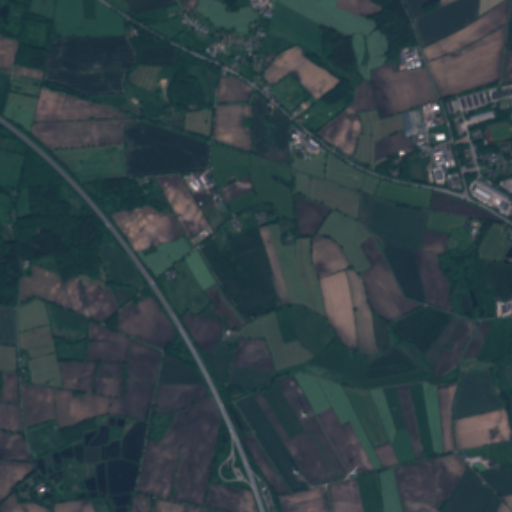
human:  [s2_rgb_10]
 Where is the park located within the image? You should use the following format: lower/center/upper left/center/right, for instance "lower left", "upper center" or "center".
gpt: The park is located in the upper right of the image.
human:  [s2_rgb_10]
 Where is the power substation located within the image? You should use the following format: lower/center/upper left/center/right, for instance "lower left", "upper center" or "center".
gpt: The power substation is located in the center of the image.
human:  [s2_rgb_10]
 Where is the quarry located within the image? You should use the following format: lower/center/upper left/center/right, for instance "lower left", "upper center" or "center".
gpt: The quarry is located in the upper left of the image.
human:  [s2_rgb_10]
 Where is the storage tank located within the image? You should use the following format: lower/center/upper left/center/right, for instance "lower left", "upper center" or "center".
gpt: The storage tank is located in the center of the image.
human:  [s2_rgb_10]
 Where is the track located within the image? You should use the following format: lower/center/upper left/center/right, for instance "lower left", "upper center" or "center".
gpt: The track is located in the upper right of the image.
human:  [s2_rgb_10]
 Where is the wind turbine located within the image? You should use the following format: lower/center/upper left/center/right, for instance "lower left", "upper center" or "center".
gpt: The wind turbine is located in the lower right of the image.
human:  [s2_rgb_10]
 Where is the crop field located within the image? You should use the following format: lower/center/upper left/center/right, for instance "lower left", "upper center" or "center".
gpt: There is no crop field in the image.